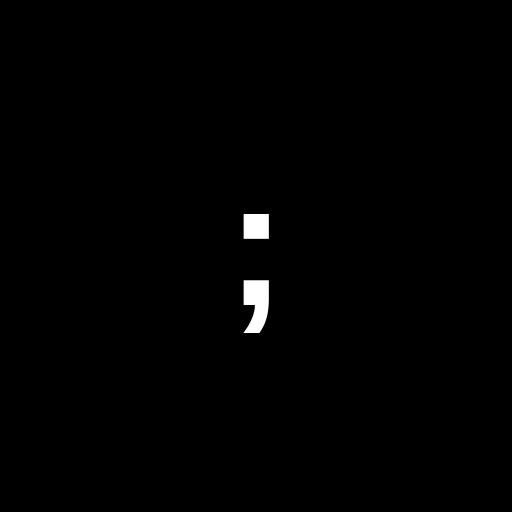
Character: ;
Unicode: U+003B (SEMICOLON)